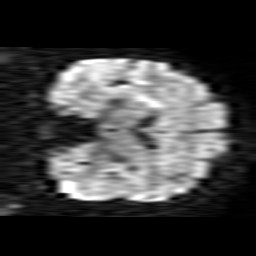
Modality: TRACE
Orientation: coronal
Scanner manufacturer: ge
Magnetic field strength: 1.5 T
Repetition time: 8 s
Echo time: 0.0974 s